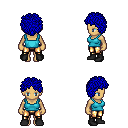
a pixel art fantasy rpg character, female body template, human, tanned skin, teal pirate shirt, gold greaves, blue curly afro hairstyle, black shoes, four views (front, back, left, right), 2x2 character sprite sheet, small pixel art, hard edges, no anti-aliasing